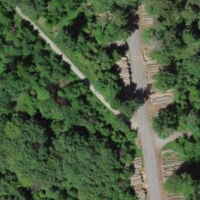
EUNIS habitat code: 45
Species observed at this site:
Corvus corone
Turdus merula
Cyanistes caeruleus
Turdus philomelos
Parus major
Accipiter gentilis
Hirundo rustica
Dendrocopos major
Erithacus rubecula
Heracleum sphondylium
Sitta europaea
Columba livia
Fringilla coelebs
Periparus ater